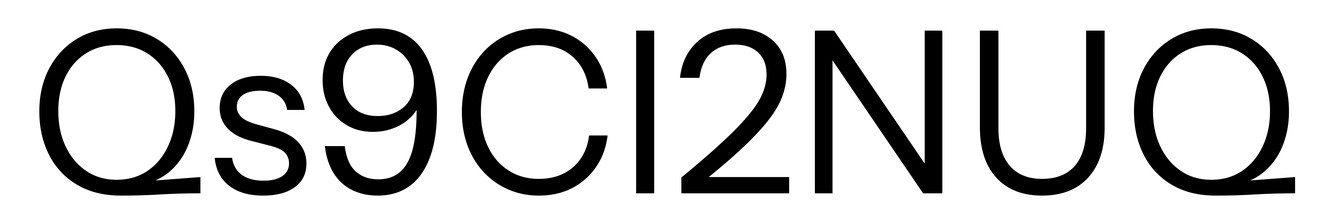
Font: InstrumentSans_Regular